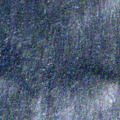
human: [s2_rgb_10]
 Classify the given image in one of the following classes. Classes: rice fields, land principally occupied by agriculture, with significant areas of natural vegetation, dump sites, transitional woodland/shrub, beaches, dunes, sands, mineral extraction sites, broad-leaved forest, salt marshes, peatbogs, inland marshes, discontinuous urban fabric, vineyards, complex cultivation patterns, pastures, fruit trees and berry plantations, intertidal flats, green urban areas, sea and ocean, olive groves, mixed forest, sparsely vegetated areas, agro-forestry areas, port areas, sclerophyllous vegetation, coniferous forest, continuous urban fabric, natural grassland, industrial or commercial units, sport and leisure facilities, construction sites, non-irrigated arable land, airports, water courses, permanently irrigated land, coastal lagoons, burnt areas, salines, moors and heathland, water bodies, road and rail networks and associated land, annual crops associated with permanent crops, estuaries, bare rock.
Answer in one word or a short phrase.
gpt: water bodies